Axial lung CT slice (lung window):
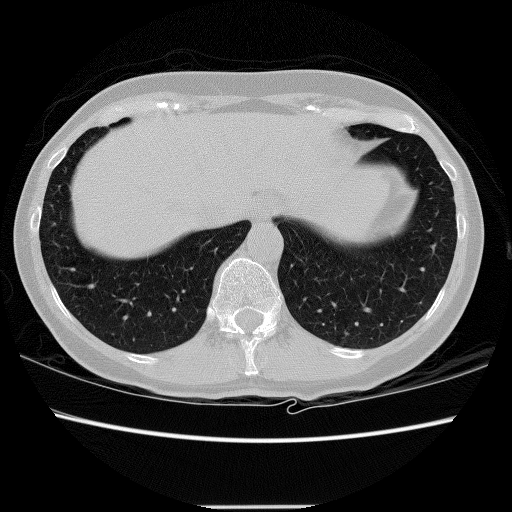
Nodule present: no